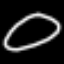
Label: leaf